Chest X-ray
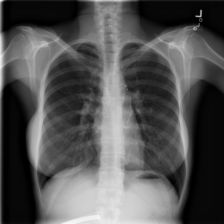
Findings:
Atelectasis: negative
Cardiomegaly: negative
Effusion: negative
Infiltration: negative
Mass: negative
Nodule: negative
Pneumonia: negative
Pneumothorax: negative
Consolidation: negative
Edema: negative
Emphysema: negative
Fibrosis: negative
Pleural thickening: negative
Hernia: negative